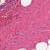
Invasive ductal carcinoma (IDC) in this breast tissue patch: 0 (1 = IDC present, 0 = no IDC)